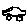
Label: car